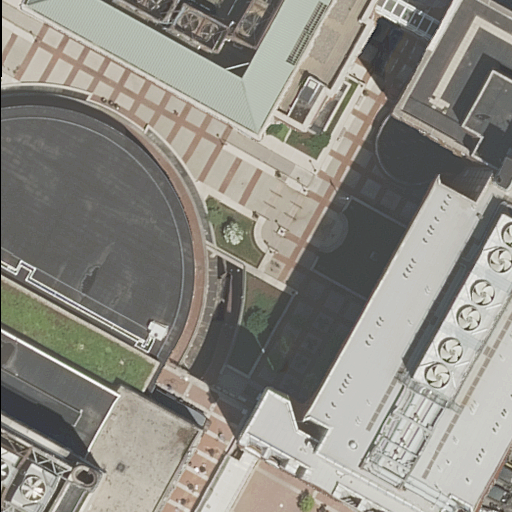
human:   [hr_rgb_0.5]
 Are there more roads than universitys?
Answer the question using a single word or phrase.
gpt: yes

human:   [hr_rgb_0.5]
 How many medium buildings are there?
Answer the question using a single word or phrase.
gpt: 0

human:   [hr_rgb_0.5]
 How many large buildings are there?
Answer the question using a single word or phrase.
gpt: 5

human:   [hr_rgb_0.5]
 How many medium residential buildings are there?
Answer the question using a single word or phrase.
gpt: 0

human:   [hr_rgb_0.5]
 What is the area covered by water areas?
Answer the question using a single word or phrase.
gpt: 0m2

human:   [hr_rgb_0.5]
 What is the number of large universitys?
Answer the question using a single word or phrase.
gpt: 2

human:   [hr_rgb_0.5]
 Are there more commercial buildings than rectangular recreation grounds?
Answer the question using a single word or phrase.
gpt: no

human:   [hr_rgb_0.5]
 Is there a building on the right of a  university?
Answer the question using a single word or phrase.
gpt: no

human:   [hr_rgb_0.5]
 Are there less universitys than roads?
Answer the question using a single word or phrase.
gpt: yes

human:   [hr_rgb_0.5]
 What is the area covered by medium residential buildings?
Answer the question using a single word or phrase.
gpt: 0m2

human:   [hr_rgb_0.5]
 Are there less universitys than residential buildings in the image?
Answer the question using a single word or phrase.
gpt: yes

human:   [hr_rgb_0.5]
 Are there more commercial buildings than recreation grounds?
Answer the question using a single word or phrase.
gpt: no

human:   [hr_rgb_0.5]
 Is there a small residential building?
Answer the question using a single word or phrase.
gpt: no

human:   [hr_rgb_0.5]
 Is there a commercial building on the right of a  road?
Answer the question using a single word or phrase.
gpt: no

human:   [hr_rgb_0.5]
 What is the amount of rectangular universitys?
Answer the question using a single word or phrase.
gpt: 2

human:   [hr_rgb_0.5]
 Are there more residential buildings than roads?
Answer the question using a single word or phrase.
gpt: no

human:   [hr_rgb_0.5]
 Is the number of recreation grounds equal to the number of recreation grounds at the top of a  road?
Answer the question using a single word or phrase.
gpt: no

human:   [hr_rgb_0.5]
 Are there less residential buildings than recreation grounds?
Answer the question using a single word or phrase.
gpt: no

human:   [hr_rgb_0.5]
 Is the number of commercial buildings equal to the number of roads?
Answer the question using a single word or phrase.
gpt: no

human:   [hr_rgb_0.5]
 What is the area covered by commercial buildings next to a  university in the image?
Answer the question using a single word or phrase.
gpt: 0m2

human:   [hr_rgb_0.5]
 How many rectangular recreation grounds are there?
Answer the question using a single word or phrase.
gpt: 1

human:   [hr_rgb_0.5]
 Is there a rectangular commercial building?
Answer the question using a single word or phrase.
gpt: no

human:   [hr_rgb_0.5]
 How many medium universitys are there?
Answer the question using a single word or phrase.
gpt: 0

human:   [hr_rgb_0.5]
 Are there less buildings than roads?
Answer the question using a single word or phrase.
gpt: yes

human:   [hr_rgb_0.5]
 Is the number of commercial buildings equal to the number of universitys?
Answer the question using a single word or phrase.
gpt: no

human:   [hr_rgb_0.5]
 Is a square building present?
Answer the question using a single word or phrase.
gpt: no

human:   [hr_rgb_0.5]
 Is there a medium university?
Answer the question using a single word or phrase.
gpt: no

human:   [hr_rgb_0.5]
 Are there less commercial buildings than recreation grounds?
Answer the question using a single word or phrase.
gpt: yes

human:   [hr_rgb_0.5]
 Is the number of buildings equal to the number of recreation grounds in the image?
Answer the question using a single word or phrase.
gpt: no

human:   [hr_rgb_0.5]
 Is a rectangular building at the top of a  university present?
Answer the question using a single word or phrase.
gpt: no

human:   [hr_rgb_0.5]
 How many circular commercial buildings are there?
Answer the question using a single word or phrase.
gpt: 0

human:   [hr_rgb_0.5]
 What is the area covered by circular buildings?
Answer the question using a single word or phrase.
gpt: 0m2

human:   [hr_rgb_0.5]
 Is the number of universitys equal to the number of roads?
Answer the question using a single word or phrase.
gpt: no

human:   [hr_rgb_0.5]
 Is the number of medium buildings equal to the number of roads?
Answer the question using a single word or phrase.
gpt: no

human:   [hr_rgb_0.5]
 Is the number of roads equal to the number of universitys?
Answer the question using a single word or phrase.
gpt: no

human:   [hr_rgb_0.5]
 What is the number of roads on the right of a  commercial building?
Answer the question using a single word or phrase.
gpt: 0